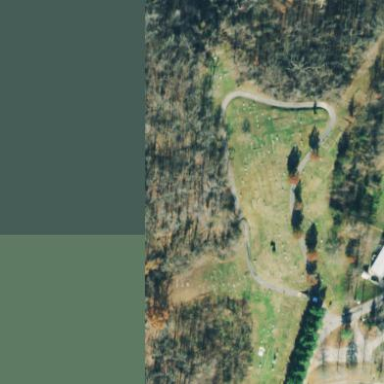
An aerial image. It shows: Grave yard.